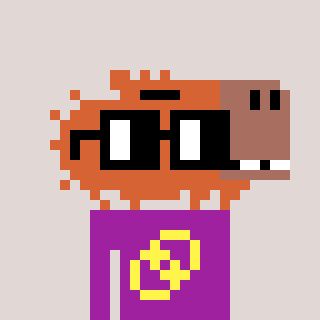
a pixel art character with square black glasses, a capybara-shaped head and a magenta-colored body on a warm background